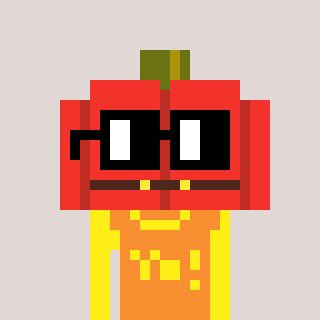
a pixel art character with square black glasses, a pumpkin-shaped head and a orange-colored body on a warm background